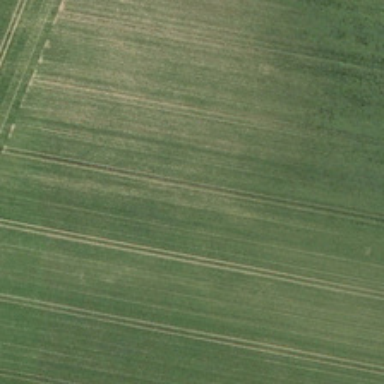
A meadow with intensive spring green grass in it .